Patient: sex M, age 66
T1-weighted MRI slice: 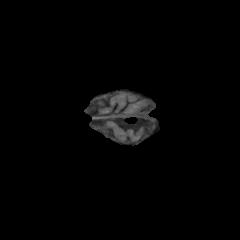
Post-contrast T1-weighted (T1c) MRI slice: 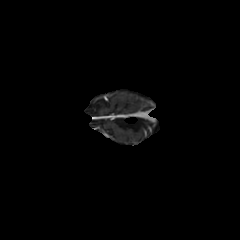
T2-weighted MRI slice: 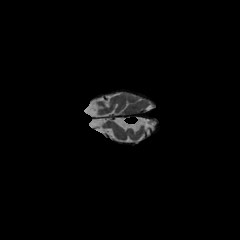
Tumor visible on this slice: no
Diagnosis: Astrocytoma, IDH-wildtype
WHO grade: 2